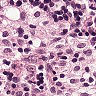
Metastatic tissue present: no